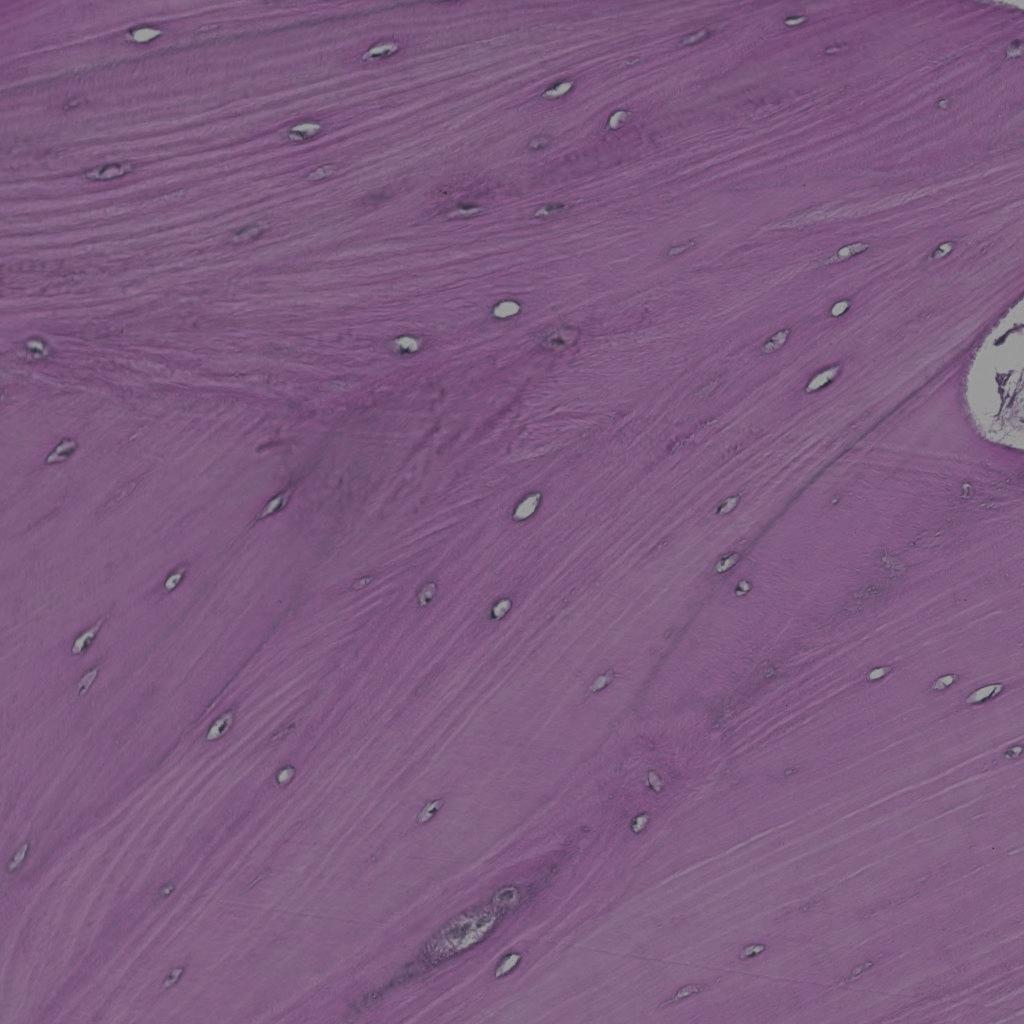
Label: Non-Tumor